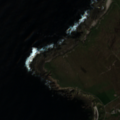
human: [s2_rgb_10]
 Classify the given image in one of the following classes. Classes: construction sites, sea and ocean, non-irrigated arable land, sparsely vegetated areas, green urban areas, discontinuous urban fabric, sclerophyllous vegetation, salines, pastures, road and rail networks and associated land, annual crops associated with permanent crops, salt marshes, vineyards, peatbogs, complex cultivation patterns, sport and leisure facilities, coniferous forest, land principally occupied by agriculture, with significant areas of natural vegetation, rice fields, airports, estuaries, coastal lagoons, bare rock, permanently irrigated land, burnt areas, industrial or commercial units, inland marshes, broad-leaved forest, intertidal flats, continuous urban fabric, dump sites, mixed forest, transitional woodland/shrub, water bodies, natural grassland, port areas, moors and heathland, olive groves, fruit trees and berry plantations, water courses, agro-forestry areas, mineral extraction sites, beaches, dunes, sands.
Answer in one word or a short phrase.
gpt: land principally occupied by agriculture, with significant areas of natural vegetation, peatbogs, sea and ocean